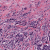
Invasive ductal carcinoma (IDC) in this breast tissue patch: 1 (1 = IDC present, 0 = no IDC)